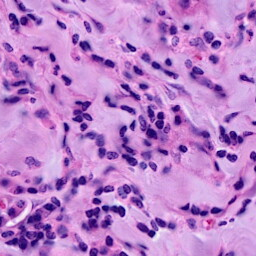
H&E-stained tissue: Breast